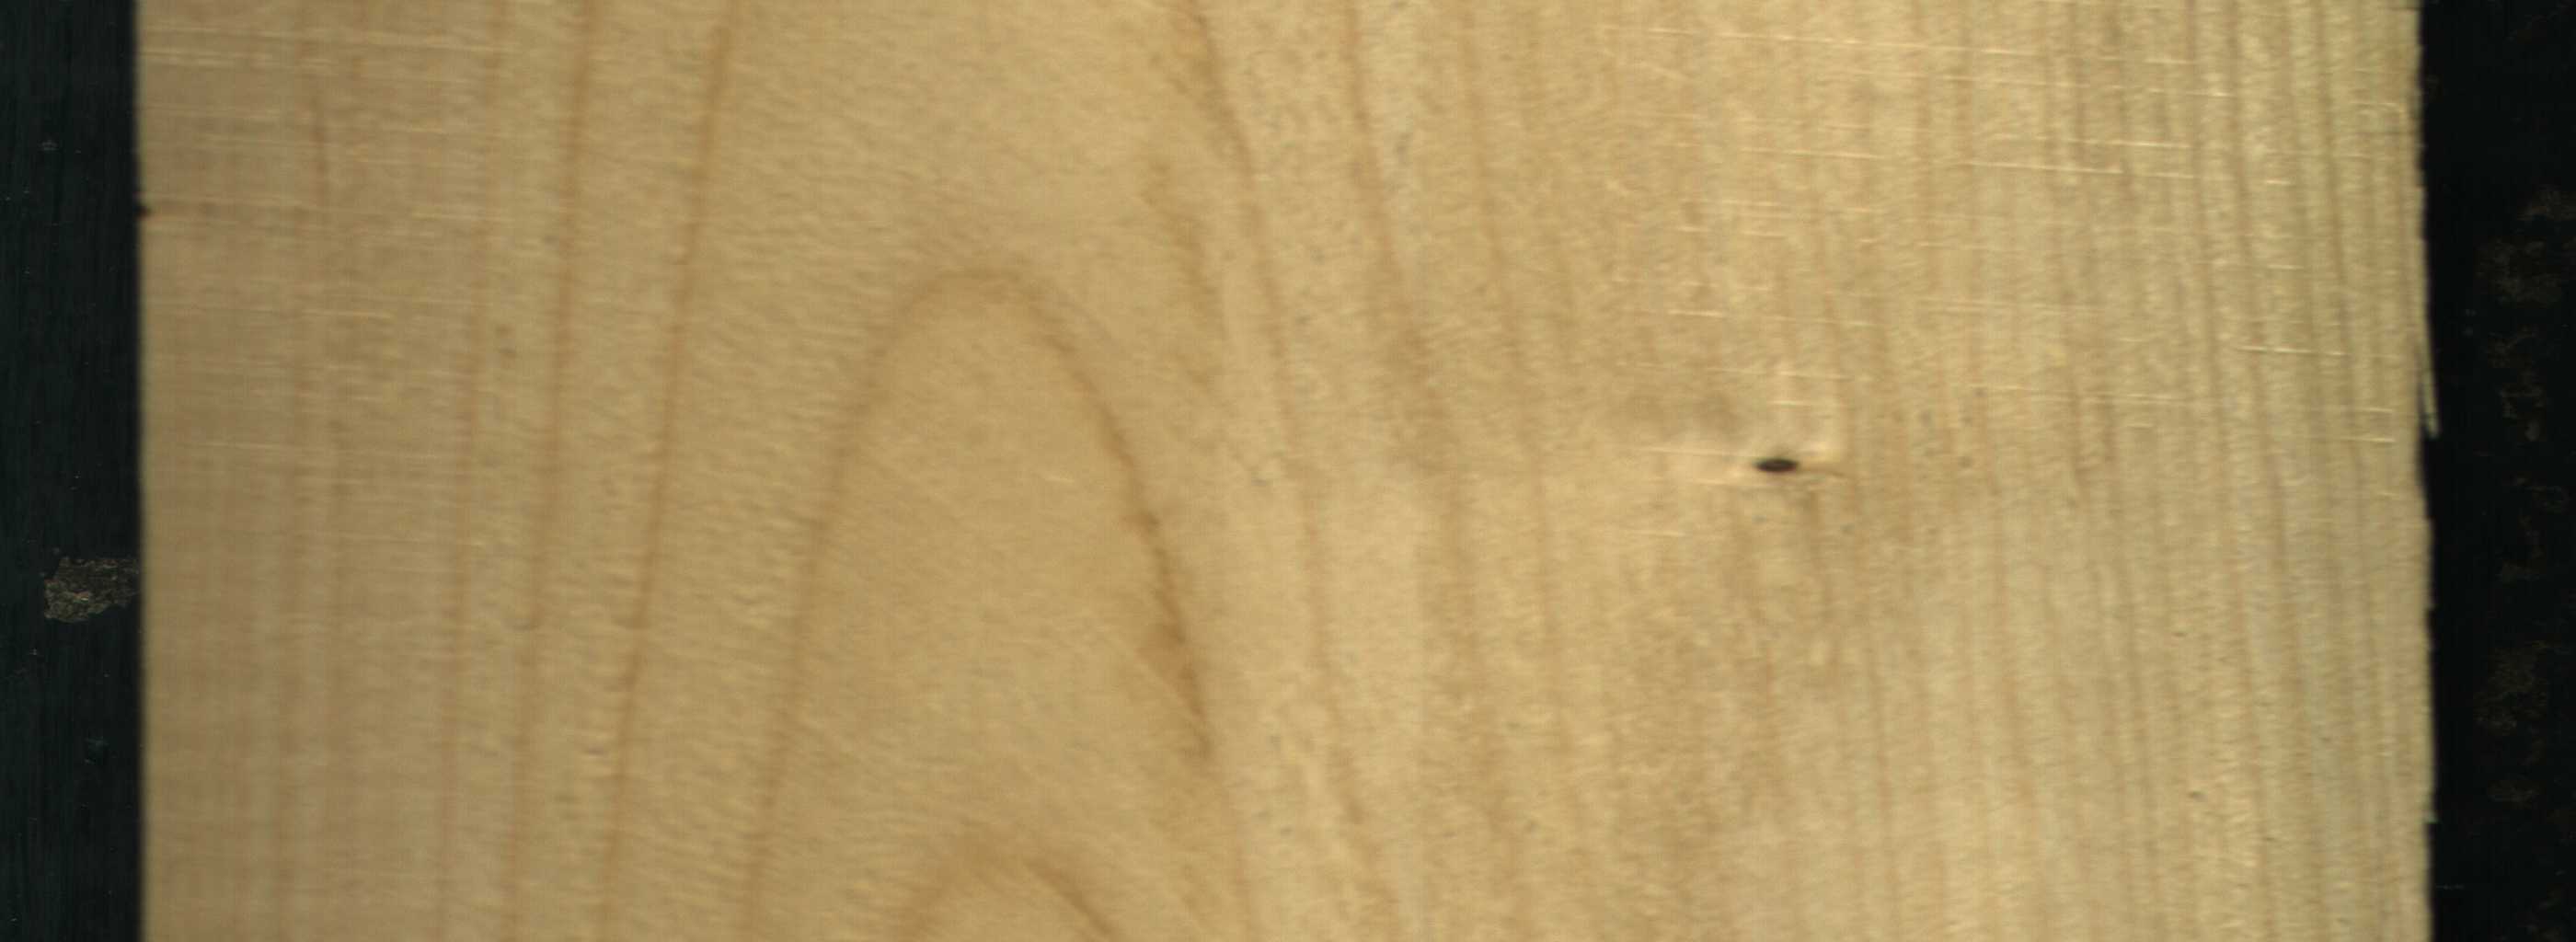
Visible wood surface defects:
Dead_Knot